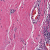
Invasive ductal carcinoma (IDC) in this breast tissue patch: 0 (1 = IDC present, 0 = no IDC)